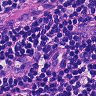
Metastatic tissue present: yes